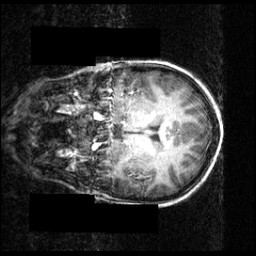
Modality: T1w
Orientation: coronal
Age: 12
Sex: female
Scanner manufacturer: siemens
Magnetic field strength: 3.951 T
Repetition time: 1.5 s
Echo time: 0.00335 s